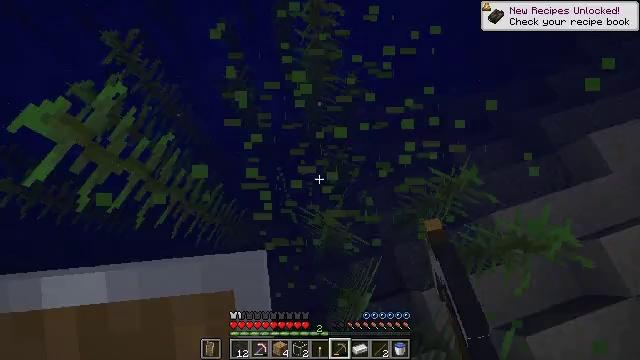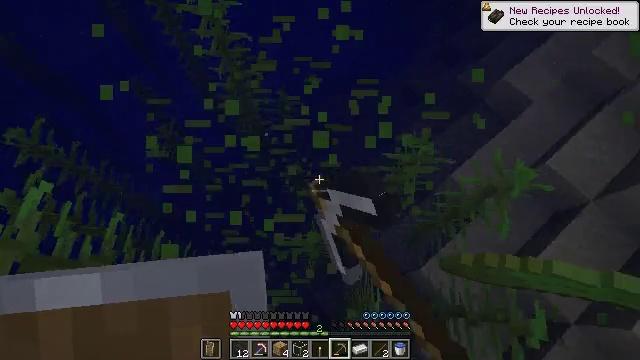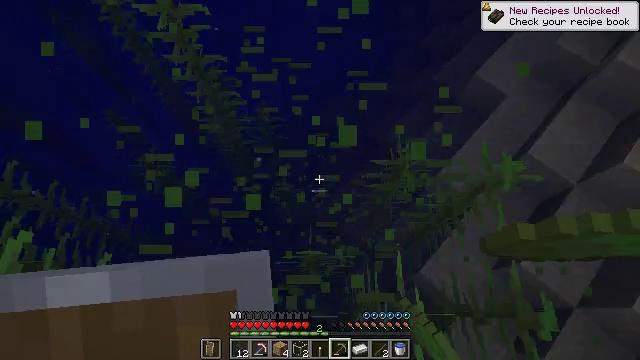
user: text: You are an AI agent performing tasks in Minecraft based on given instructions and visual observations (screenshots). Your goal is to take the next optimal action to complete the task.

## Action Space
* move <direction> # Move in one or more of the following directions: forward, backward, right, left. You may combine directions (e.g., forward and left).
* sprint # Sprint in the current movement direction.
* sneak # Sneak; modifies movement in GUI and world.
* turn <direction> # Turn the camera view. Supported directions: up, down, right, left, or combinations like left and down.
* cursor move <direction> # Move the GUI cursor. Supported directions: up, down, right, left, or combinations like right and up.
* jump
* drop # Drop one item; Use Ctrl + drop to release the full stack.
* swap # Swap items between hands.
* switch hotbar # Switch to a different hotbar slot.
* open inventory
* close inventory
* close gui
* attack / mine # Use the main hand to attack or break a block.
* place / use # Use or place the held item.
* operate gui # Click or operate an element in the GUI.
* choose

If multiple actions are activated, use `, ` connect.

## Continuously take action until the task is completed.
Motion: motion action
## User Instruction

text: Harvest kelp plant in the water.
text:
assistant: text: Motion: move forward, turn right and up, attack / mine
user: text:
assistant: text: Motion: move forward, turn right and up, attack / mine
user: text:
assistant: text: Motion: attack / mine